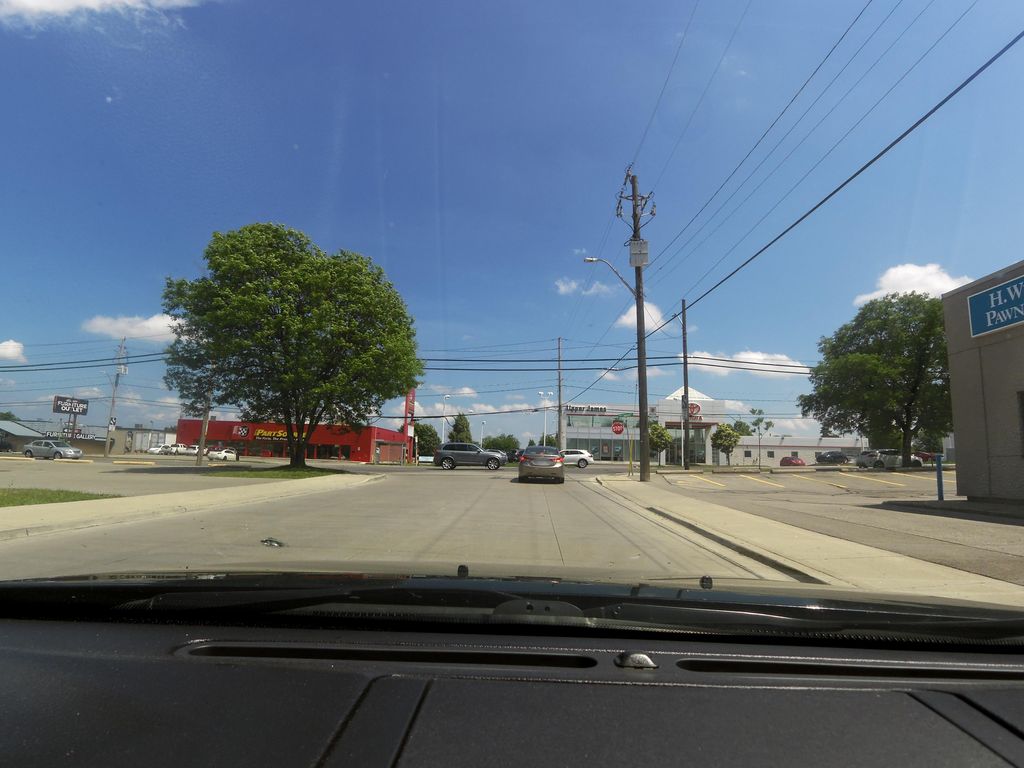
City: hamilton